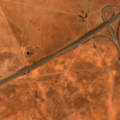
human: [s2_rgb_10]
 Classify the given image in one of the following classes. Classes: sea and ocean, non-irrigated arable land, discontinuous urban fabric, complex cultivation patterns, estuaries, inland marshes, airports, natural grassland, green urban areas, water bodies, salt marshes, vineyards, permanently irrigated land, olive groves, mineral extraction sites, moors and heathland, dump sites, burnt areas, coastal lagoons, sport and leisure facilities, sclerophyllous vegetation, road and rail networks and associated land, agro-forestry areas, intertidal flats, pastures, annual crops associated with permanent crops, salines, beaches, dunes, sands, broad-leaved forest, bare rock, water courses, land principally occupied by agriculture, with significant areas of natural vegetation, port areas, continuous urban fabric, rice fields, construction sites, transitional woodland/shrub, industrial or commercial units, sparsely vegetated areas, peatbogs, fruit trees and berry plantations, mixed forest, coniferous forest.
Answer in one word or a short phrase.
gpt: non-irrigated arable land, pastures